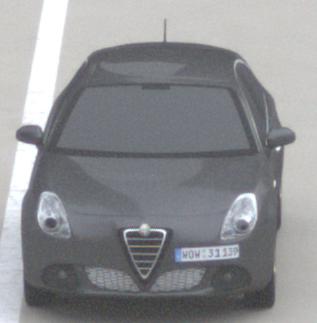
Make: Alfa Romeo
Model: Giulietta 1.4 TB 16V
Detailed model: Giulietta (940)
Model produced from: 2010/05
Model produced until: 2013/03
Doors: 5
Color: gray
Road condition: dry road
Daytime: morning or afternoon
Contrast: low contrast